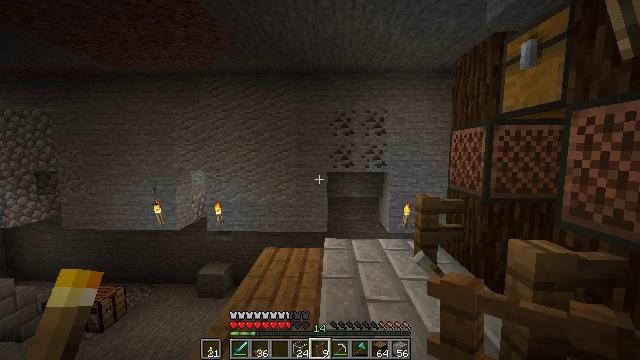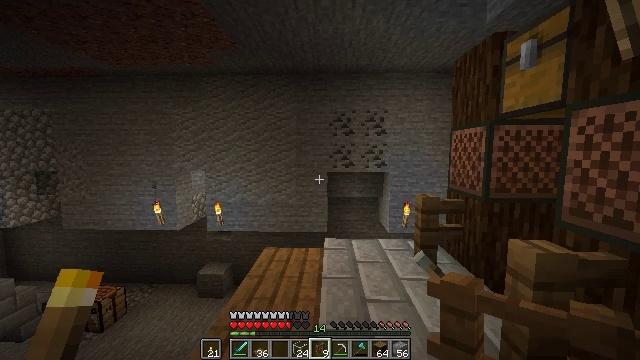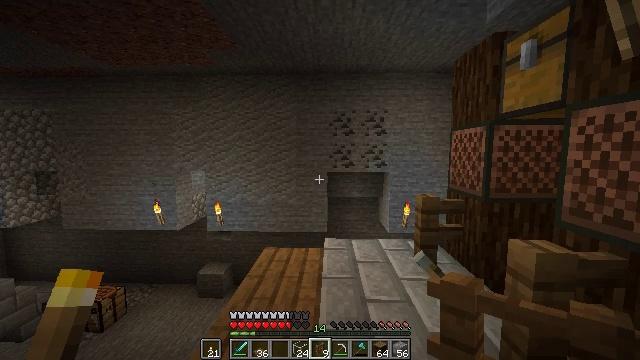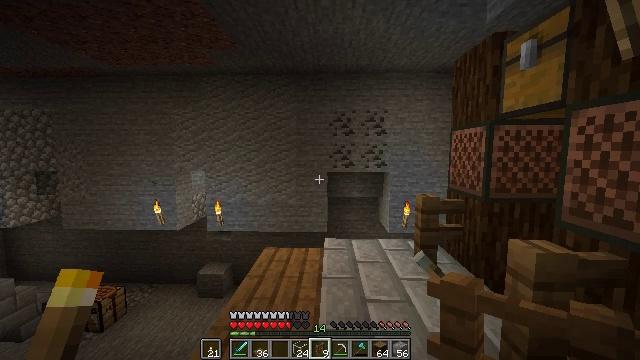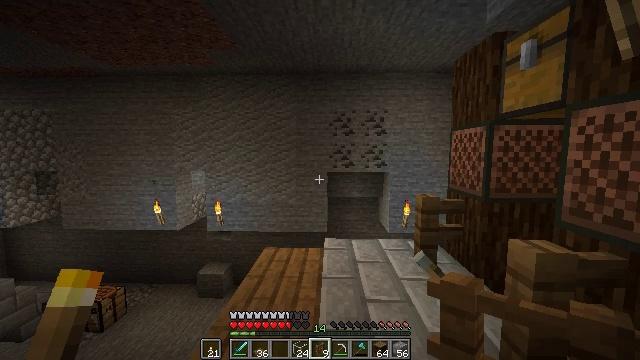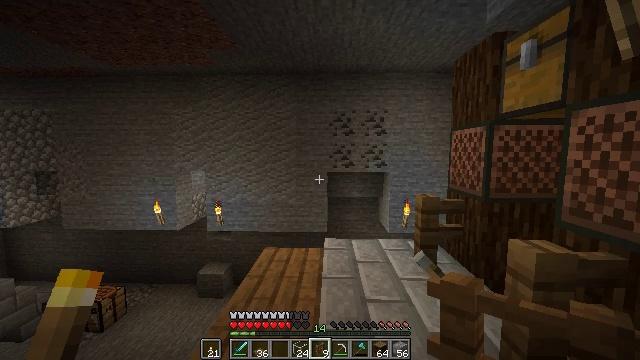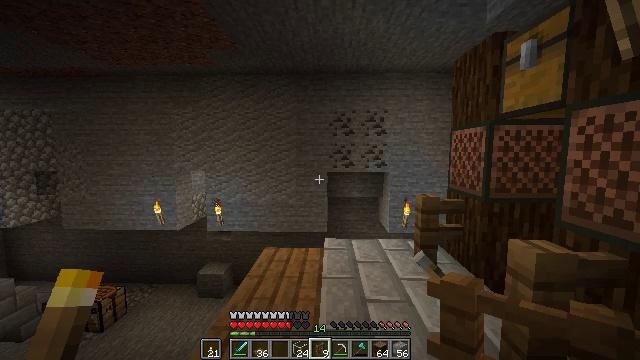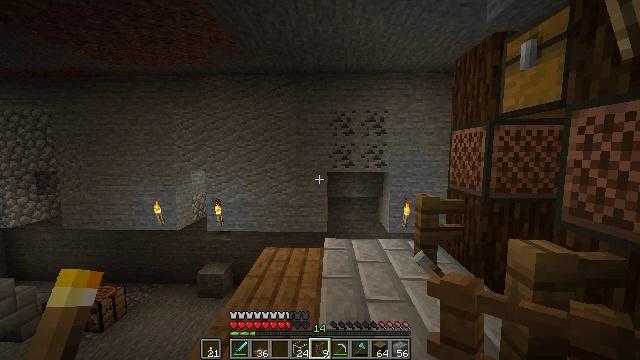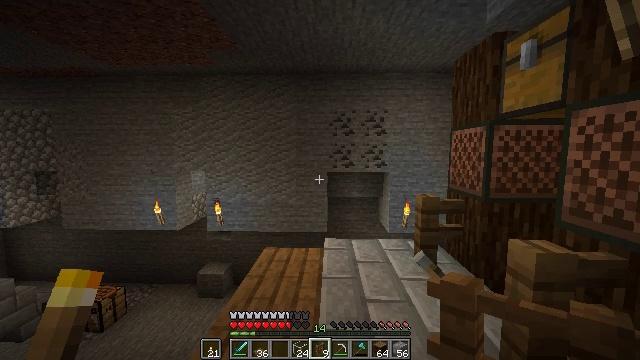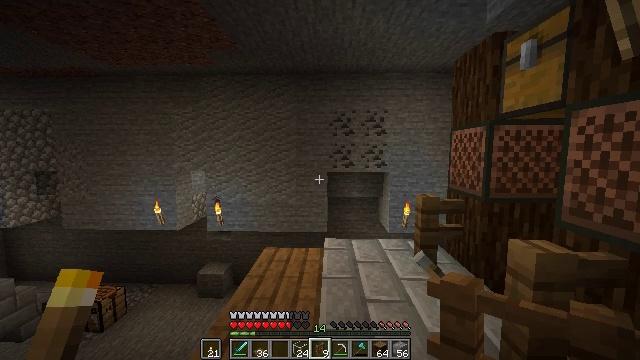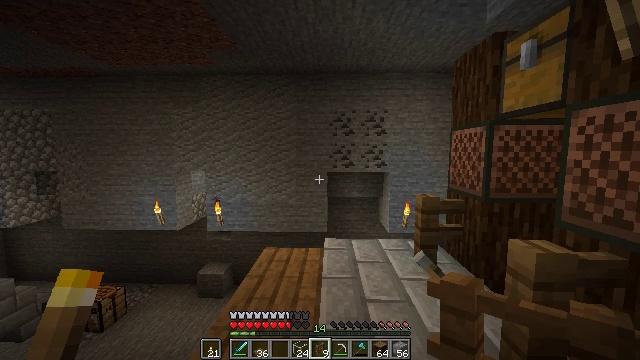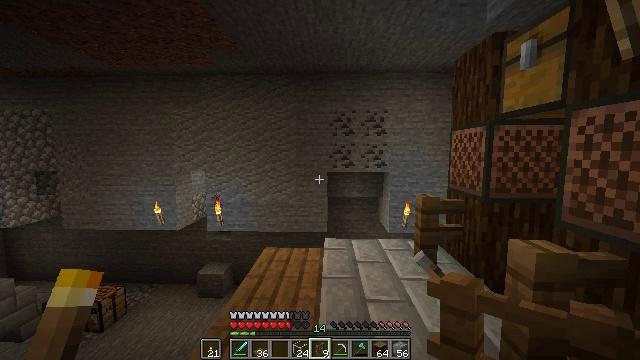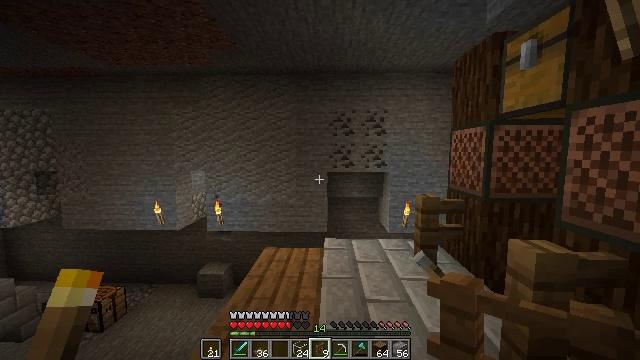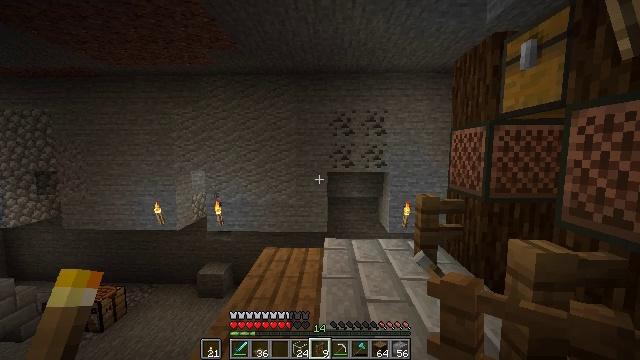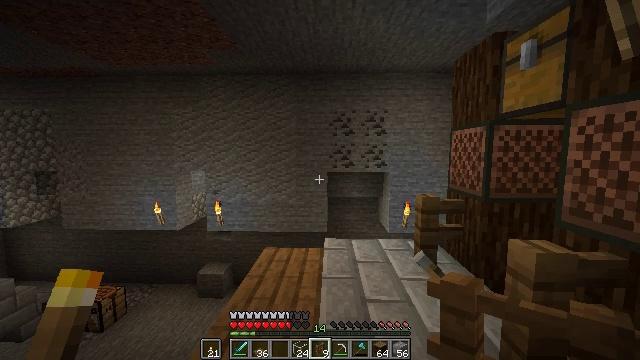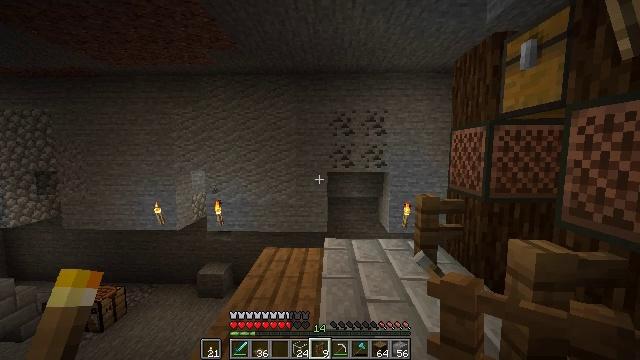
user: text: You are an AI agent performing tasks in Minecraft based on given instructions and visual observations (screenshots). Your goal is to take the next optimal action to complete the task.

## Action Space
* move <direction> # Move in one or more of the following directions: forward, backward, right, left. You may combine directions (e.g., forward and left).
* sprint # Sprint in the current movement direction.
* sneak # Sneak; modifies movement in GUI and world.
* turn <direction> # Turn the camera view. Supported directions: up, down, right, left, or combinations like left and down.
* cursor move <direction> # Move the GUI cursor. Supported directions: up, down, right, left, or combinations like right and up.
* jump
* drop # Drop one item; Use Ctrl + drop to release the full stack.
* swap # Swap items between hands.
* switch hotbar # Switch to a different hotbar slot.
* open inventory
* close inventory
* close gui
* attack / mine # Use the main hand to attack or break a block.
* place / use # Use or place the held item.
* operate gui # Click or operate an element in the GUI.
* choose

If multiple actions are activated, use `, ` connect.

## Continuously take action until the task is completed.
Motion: motion action
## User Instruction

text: Arrange planks in a stair shape to craft spruce stairs.
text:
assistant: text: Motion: no_op
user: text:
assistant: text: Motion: no_op
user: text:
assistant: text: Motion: no_op
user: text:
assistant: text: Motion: no_op
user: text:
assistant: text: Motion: no_op
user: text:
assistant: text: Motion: no_op
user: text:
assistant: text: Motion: no_op
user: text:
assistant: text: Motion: no_op
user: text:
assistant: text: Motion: no_op
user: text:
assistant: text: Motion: no_op
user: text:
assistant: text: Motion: no_op
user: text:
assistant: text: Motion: no_op
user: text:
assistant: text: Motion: no_op
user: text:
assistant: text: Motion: no_op
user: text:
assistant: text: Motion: no_op
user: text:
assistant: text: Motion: no_op
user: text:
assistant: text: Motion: no_op
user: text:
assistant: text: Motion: no_op
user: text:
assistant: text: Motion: no_op
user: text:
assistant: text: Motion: no_op
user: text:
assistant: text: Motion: no_op
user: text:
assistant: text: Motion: no_op
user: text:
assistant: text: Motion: no_op
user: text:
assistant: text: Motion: no_op
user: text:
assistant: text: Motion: no_op
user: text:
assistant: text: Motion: no_op
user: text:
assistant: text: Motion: no_op
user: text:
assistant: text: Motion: no_op
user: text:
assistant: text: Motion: no_op
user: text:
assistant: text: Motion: no_op